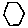
Label: hexagon